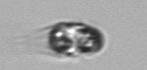
Label: Mesodinium